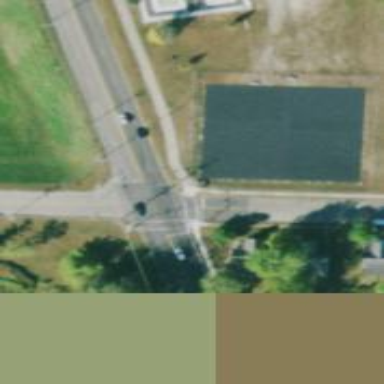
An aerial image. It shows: Zebra crossing on the road.